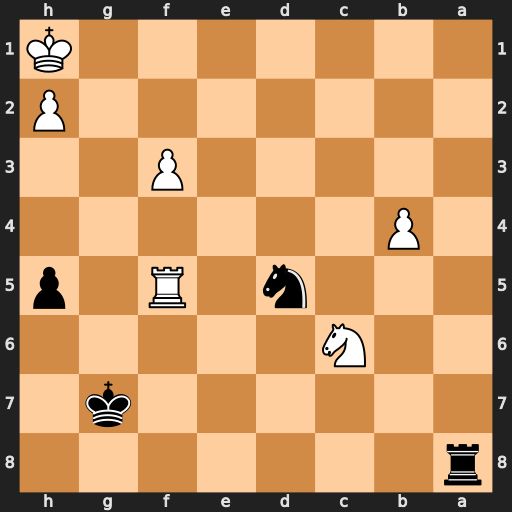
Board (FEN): r7/6k1/2N5/3n1R1p/1P6/5P2/7P/7K
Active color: b
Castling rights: -
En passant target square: -
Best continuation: Ra1+ Kg2 Ne3+ Kf2 Nxf5